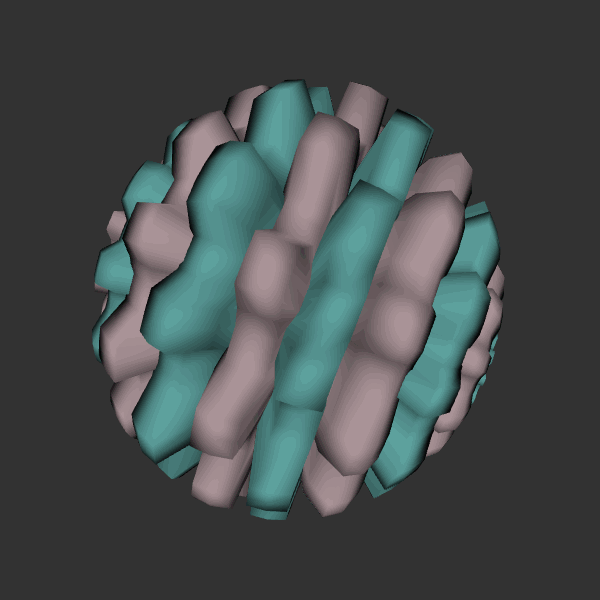
Background: dark